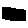
Label: hexagon